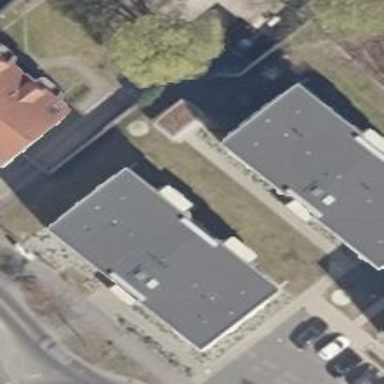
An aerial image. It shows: Flat-roofed residential building.